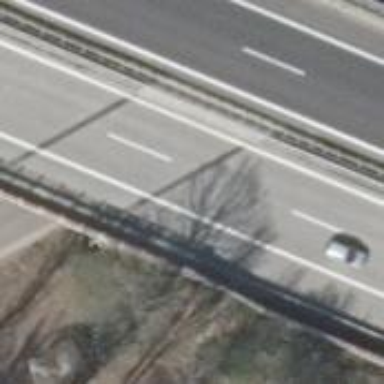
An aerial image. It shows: Motorway bridge with asphalt surface.